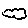
Label: cloud